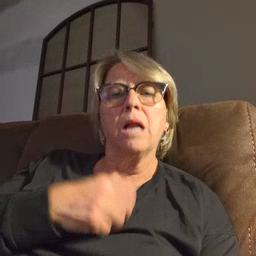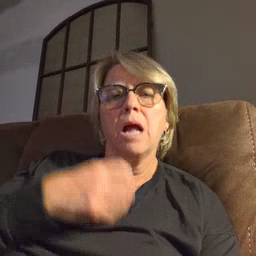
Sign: sun